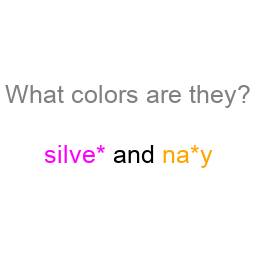
Color: magenta, orange
Color name shown: silver, navy
Background color: white
Question text color: gray